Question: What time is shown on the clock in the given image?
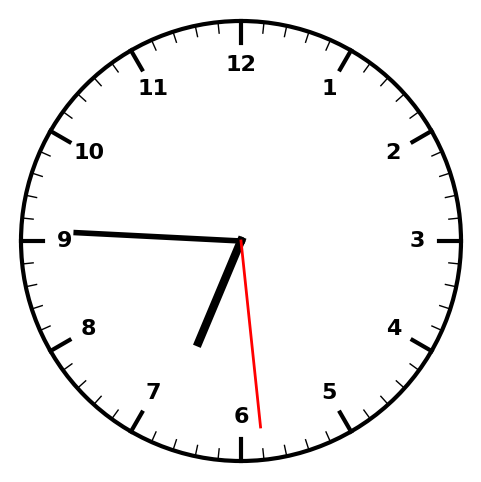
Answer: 06:45:29